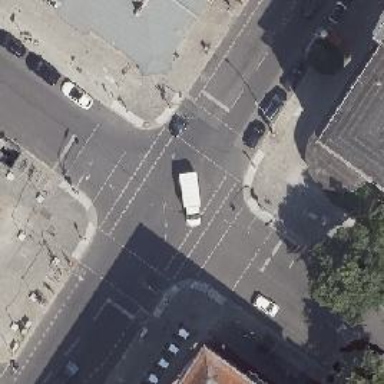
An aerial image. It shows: Crossing on the footway with traffic signals.